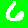
Digit: 6